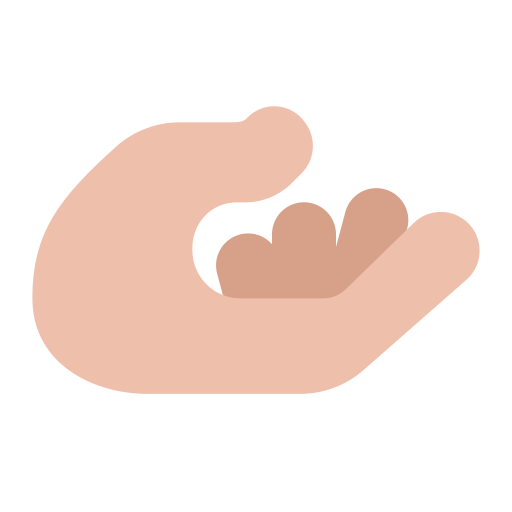
palm up hand flat  light